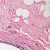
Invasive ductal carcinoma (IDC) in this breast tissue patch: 0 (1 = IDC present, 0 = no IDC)